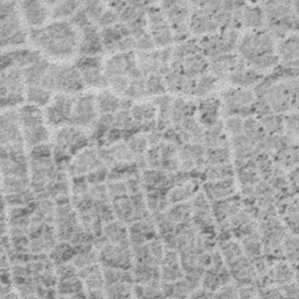
Label: frost